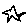
Label: star